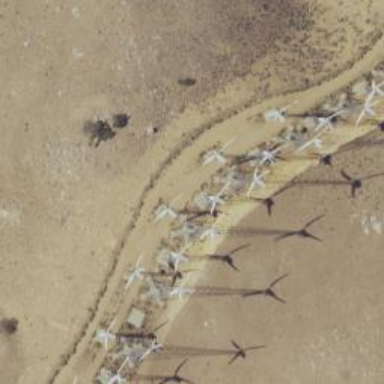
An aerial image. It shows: Wind power generator employing wind turbines.